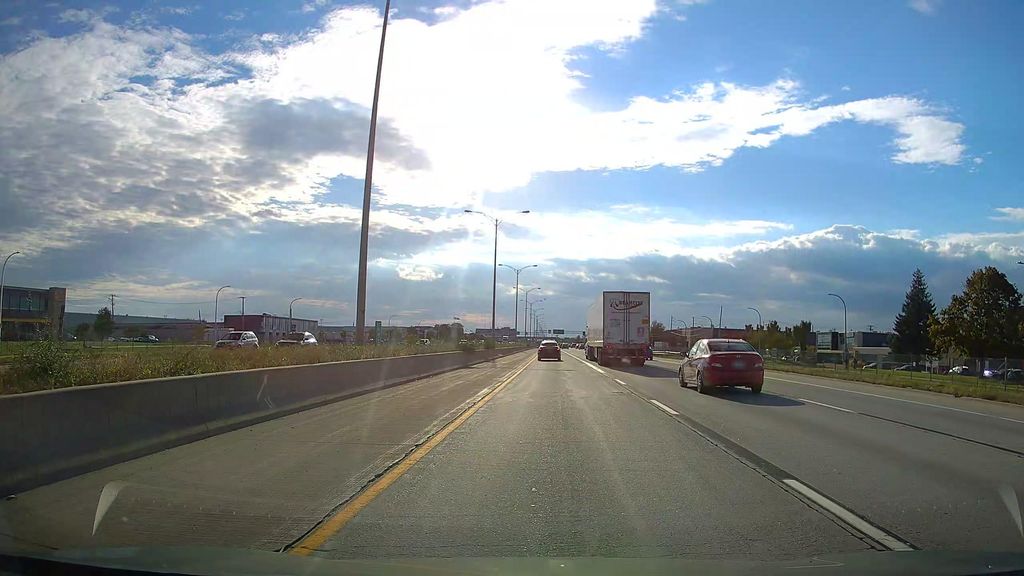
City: montreal